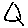
Label: triangle